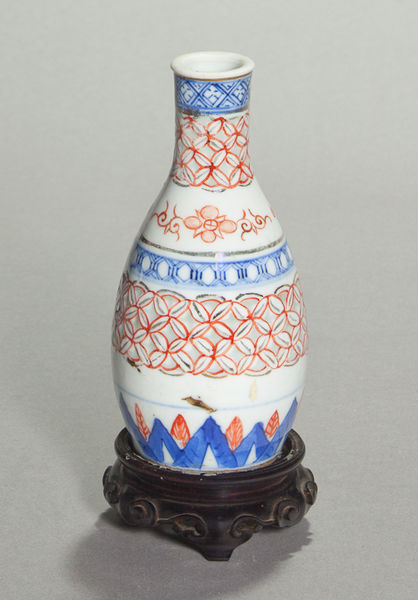
Titel: Vase
Standort: Amherst (Massachusetts, USA)
Institution: Mead Art Museum, Amherst College
Schlagwörter: blau, blätter, fuß, weiß, blume, rot, vase, ornamente